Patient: sex M, age 47
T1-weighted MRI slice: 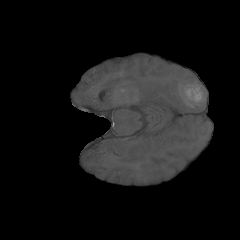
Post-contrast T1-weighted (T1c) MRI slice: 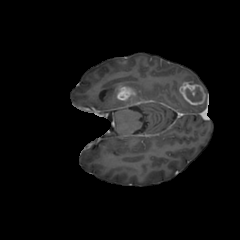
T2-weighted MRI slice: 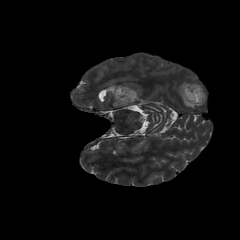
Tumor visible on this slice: yes
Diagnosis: Glioblastoma, IDH-wildtype
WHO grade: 4